Field crop: maize
Growth stage: 1
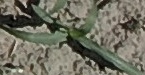
Species: sorghum